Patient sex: M
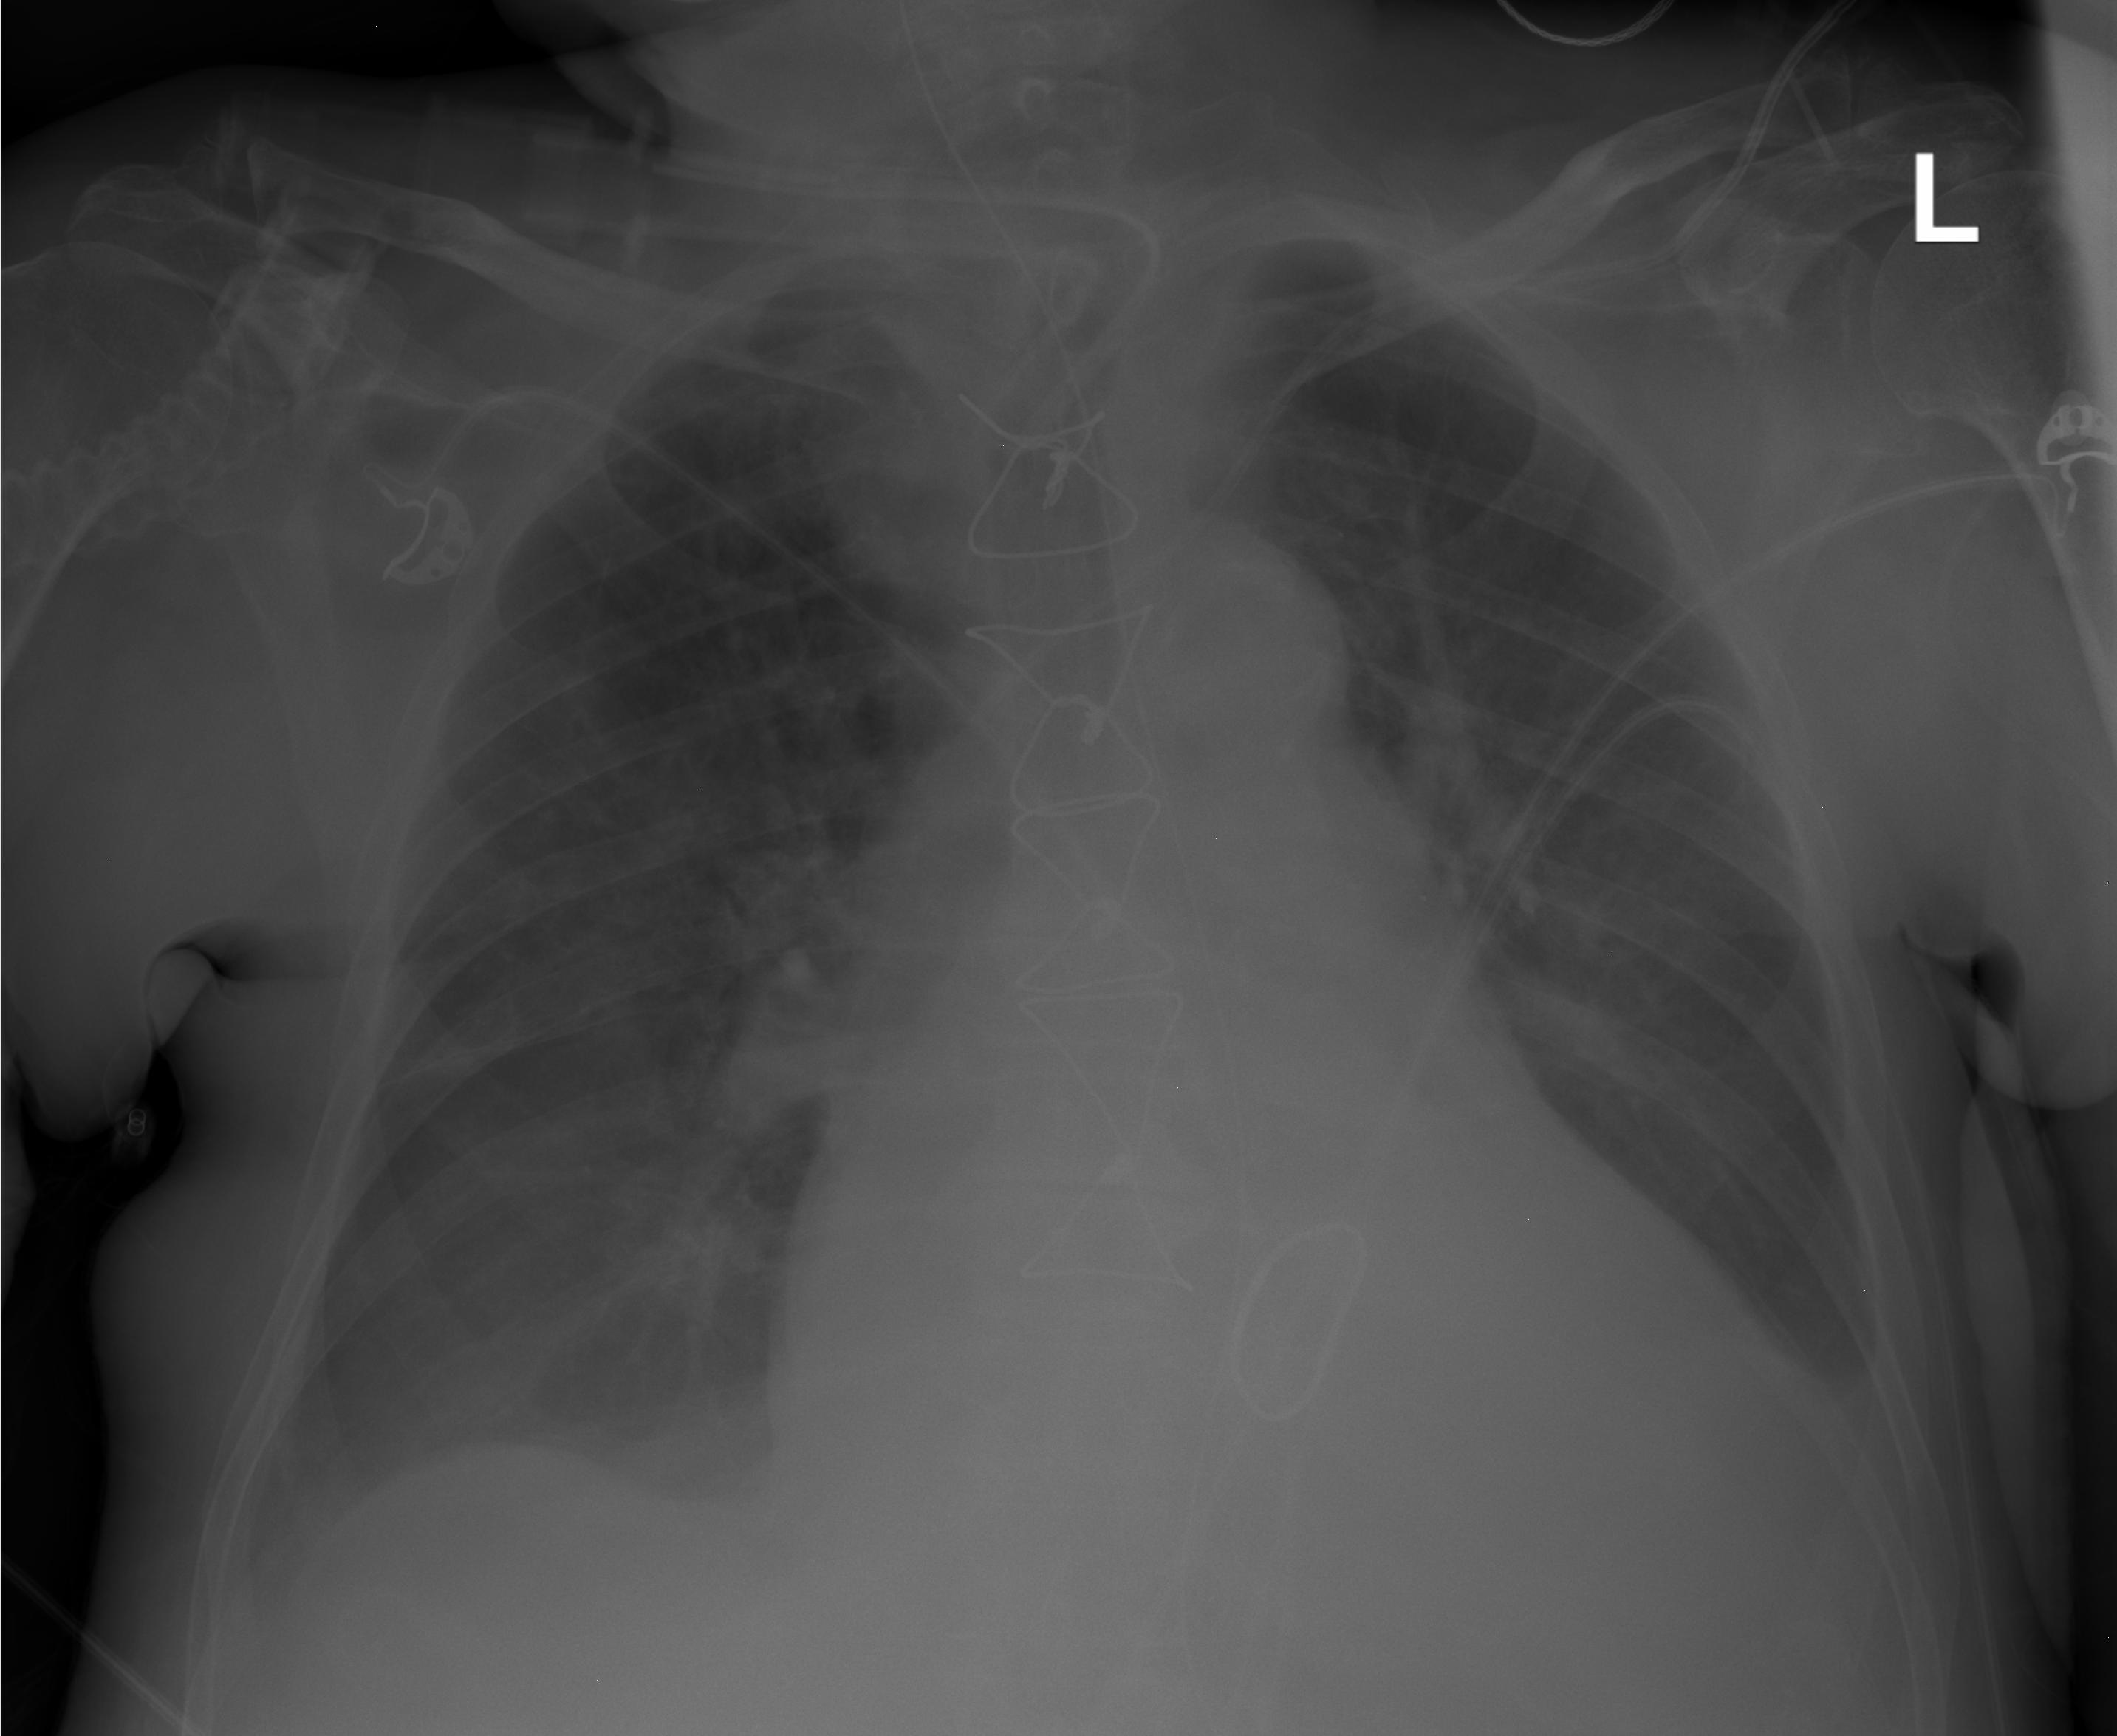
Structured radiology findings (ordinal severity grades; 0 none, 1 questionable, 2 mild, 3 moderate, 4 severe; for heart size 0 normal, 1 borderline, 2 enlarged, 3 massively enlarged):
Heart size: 2
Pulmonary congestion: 0
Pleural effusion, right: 2
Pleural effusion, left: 2
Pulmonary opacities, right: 0
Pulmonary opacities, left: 0
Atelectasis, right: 0
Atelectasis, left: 0